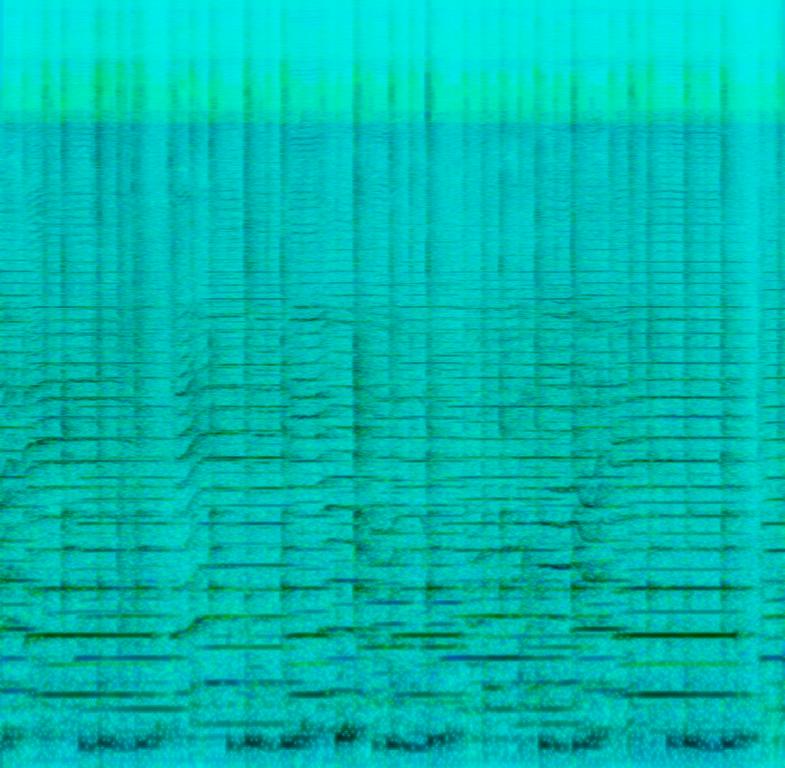
A accordion-like wind instrument is playing a melody along with someone playing a rhythm on the tablas. This song may be playing at a music school jamming with the teacher.